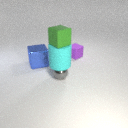
small gray metal sphere below small green rubber cube